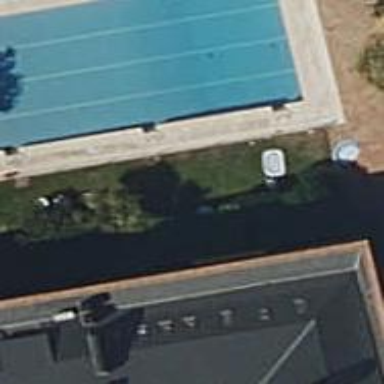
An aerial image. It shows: Swimming pool located in leisure land.